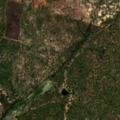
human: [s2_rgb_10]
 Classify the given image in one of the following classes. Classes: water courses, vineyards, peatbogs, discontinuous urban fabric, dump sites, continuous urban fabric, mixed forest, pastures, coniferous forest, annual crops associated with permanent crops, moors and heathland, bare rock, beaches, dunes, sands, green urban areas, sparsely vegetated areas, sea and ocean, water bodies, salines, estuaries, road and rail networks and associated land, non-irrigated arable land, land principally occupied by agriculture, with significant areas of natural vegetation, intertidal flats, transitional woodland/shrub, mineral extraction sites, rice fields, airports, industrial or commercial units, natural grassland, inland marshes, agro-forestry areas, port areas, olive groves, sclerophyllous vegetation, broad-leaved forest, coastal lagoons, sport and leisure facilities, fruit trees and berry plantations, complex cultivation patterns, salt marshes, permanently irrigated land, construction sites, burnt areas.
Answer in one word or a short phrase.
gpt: agro-forestry areas, broad-leaved forest